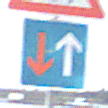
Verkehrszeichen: VorrangVorGegenverkehr
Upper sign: KinderLinks
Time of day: Midday
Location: Outdoor (Suburban)
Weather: Overcast
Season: NotSpecified
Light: Natural